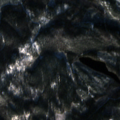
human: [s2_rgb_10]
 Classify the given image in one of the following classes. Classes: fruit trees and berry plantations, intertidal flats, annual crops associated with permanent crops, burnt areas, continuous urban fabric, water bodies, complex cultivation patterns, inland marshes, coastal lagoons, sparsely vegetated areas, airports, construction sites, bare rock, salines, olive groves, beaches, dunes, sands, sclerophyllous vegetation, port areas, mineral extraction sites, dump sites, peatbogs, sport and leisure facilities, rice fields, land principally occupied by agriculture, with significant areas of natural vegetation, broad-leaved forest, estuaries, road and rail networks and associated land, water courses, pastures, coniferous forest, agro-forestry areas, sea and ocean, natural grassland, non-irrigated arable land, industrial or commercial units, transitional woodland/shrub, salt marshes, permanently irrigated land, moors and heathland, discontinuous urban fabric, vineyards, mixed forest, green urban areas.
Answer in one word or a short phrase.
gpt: coniferous forest, mixed forest, transitional woodland/shrub